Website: slack
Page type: payment
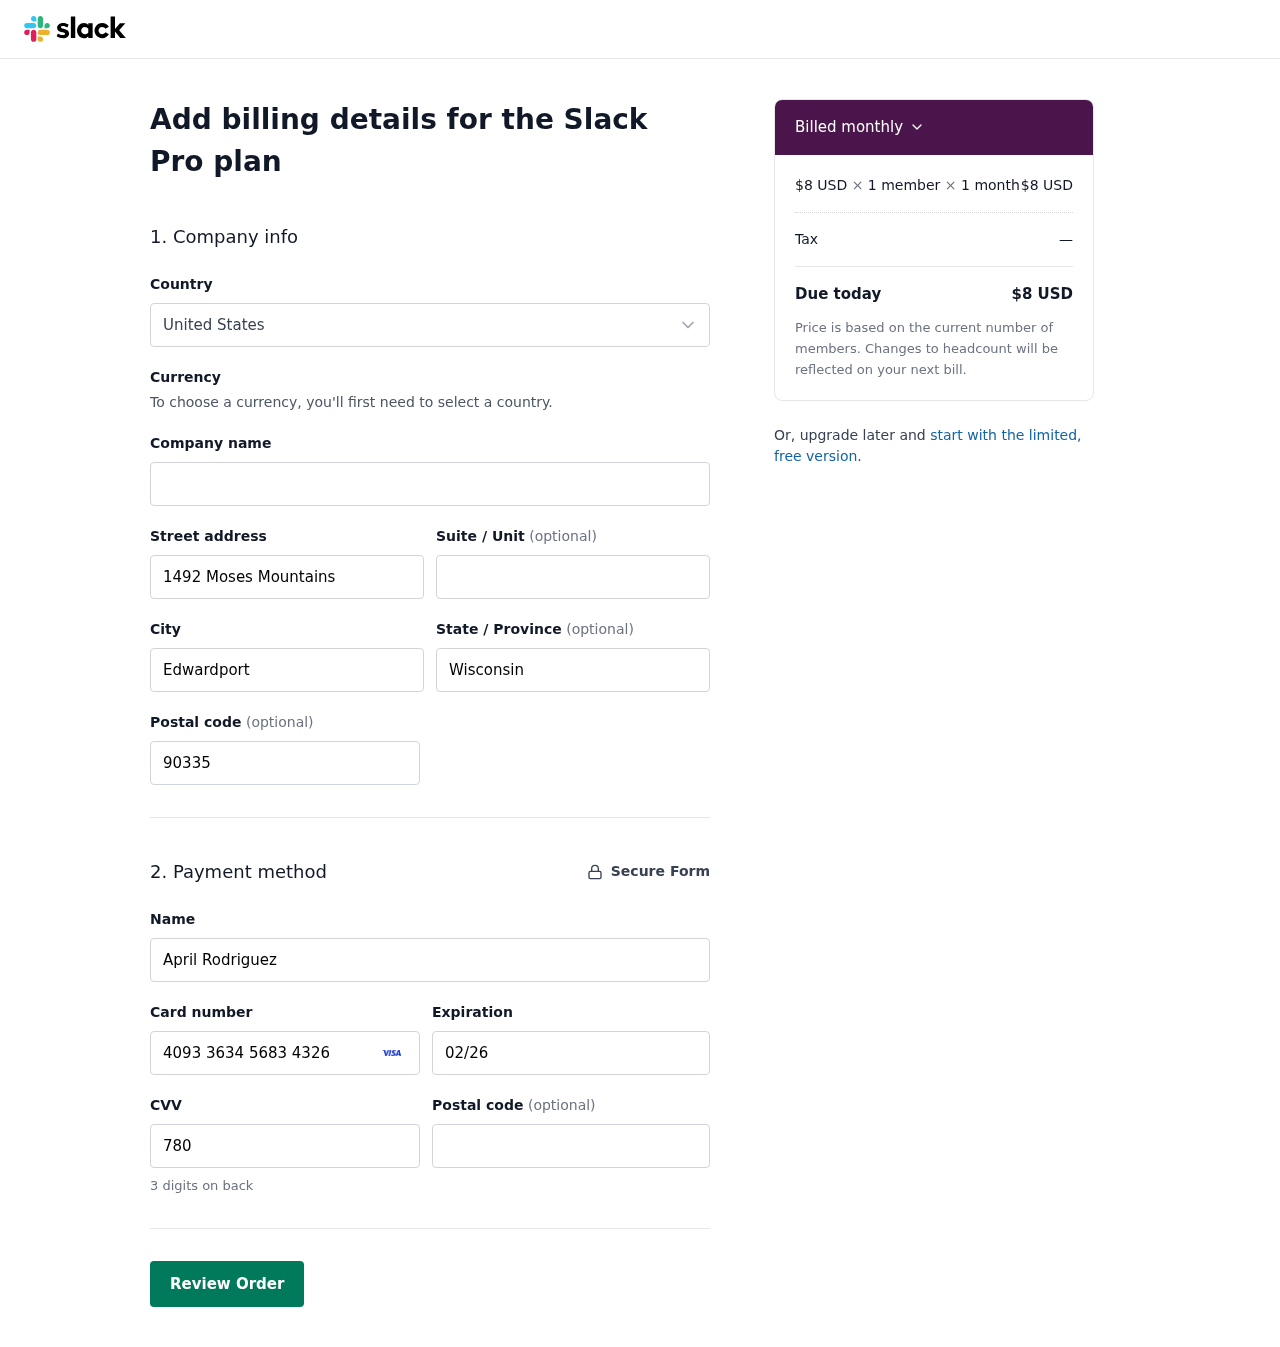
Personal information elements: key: PII_COUNTRY
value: United States
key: PII_STREET
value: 1492 Moses Mountains
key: PII_CITY
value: Edwardport
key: PII_STATE
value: Wisconsin
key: PII_POSTCODE
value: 90335
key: PII_FULLNAME
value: April Rodriguez
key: PII_CARD_NUMBER
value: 4093 3634 5683 4326
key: PII_CARD_EXPIRY
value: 02/26
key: PII_CARD_CVV
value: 780
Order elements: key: ORDER_PRICE_PER_MEMBER
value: $8 USD
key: ORDER_NUM_MEMBERS
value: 1 member
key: ORDER_NUM_MONTHS
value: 1 month
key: ORDER_SUBTOTAL
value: $8 USD
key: ORDER_TAX
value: —
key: ORDER_TOTAL
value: $8 USD